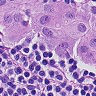
Metastatic tissue present: yes